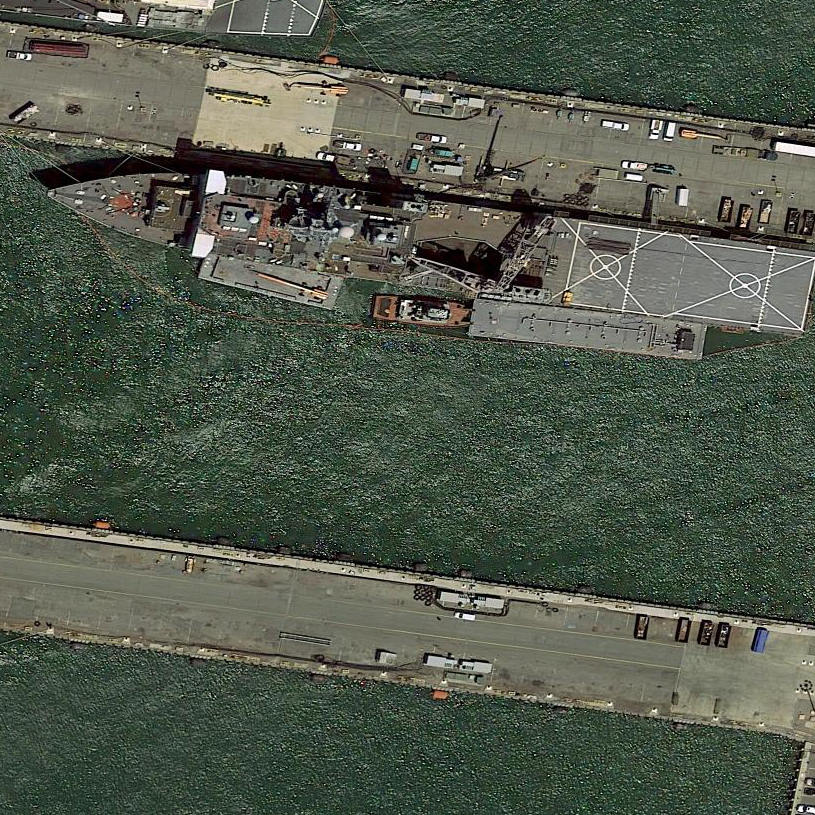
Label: Whitby_Island-class_dock_landing_ship